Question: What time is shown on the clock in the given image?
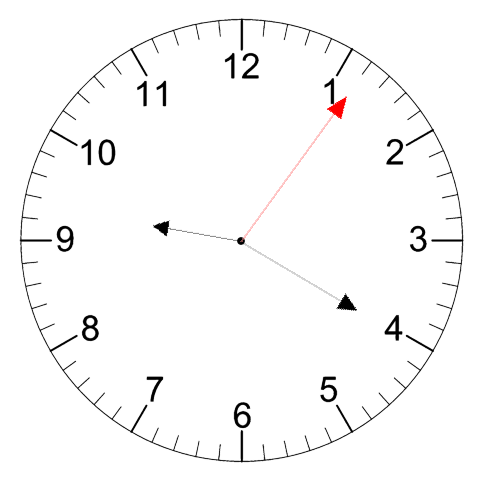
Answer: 09:20:06